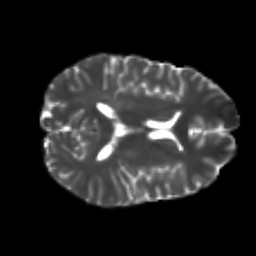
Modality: T2w
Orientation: axial
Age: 26
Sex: male
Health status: healthy
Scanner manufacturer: philips
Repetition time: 7.474 s
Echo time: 0.08753 s